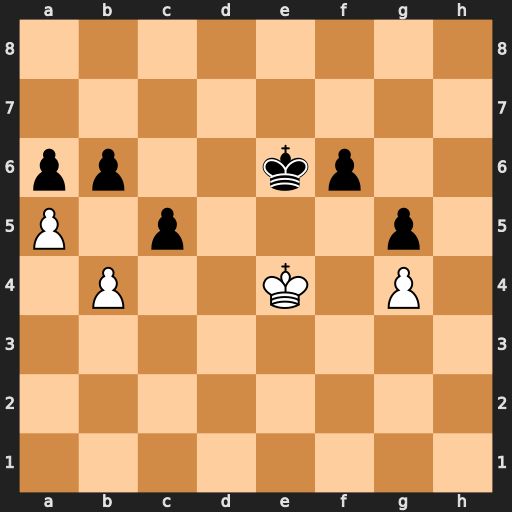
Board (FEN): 8/8/pp2kp2/P1p3p1/1P2K1P1/8/8/8
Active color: w
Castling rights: -
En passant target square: -
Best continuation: b5 axb5 a6